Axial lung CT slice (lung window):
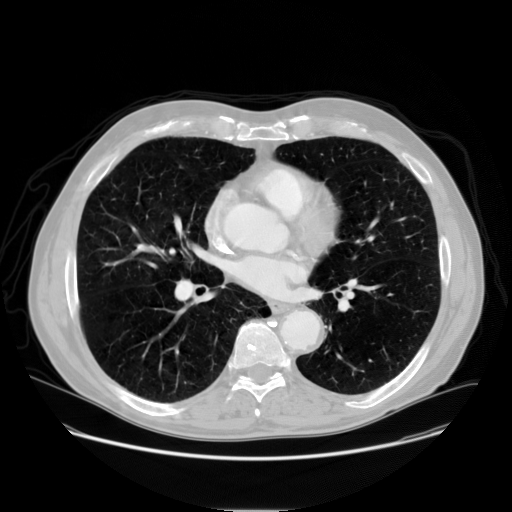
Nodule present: no